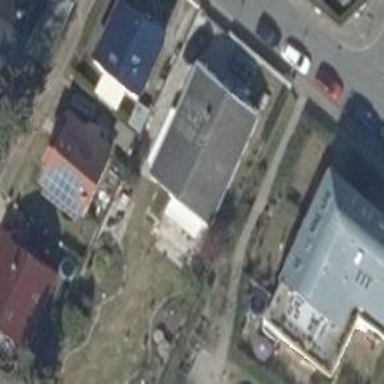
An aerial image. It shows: Detached building with gabled roof.